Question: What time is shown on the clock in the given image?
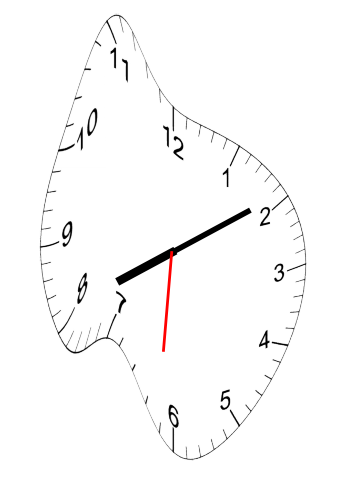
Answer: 08:09:31